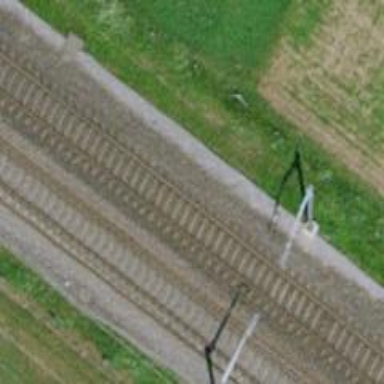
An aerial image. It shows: Single-track railway with electrified contact lines.